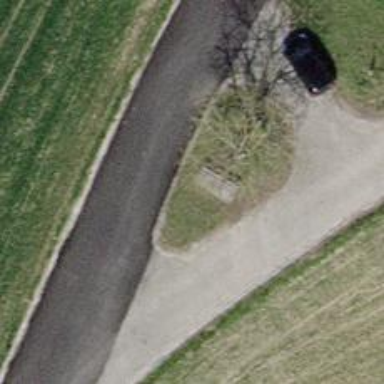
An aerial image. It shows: Bench.